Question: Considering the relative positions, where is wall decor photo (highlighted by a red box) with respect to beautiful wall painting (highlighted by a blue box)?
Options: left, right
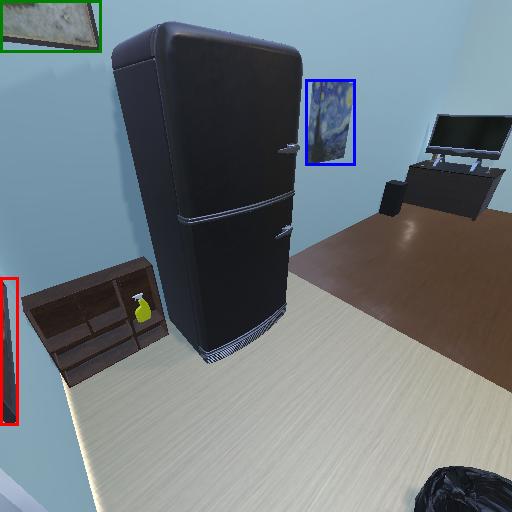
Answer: left